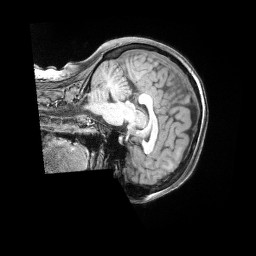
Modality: T1w
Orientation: sagittal
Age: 32
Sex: female
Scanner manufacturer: siemens
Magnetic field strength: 3 T
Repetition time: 2 s
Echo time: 0.00211 s